Question: I use the functions 'plot()' and 'hist()' from (without any color definition) to generate the following graphic:

There will be even more data sets included. That's why I want to use the same color for fit curve and the related histogram, to keep it somewhat distinguishable.
I couldn't find anything related to it.
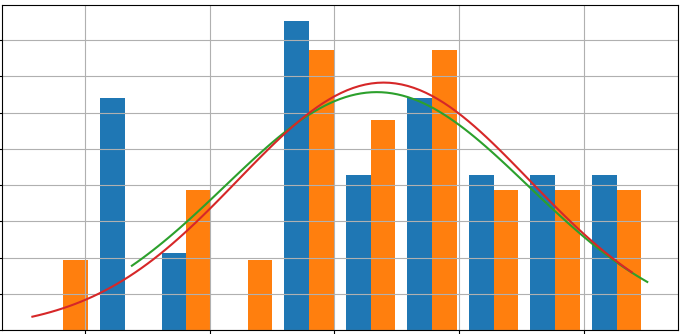
Answer: I found a solution using
'''
plt.gca().set_color_cycle(None)
'''
Thanks to <URL>
The following code should work out of the box to complete my question regarding gaussian fit with same color as bars of histogram
'''
import matplotlib.pyplot as plt
import matplotlib.mlab as mlab
import numpy as np
list_of_lists = []
for i in range(2):
list = np.random.normal(0, 1, 100)
list = list.tolist()
list_of_lists.append(list)
plt.figure()
plt.hist(list_of_lists, bins = 10, normed=True)
numb_lists = len(list_of_lists)
plt.gca().set_color_cycle(None)
for i in range(0, numb_lists):
list = list_of_lists[i][:]
mean = np.mean(list)
variance = np.var(list)
sigma = np.sqrt(variance)
x = np.linspace(min(list), max(list), 100)
plt.plot(x, mlab.normpdf(x, mean, sigma))
'''